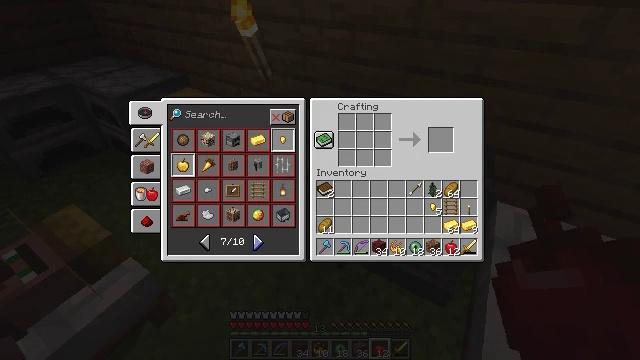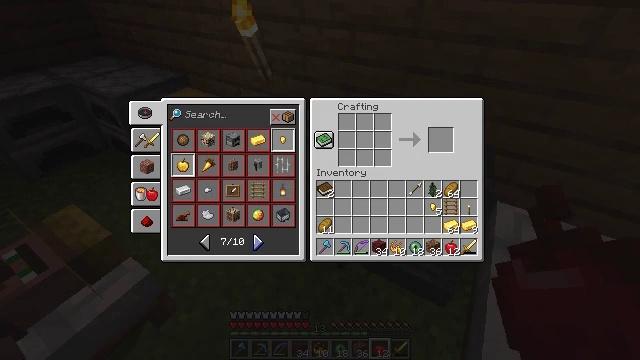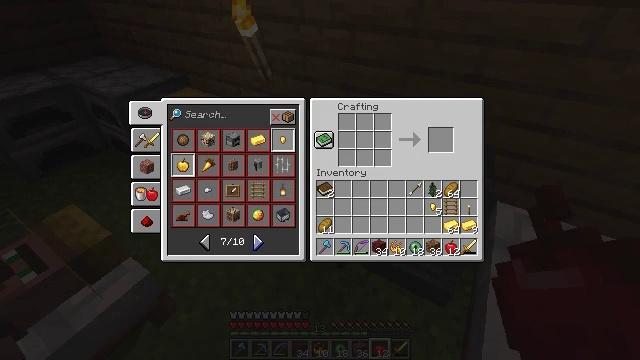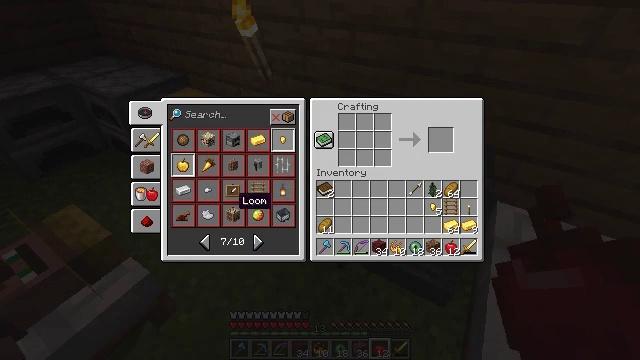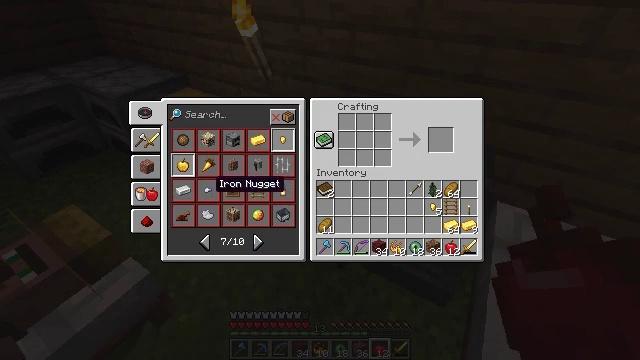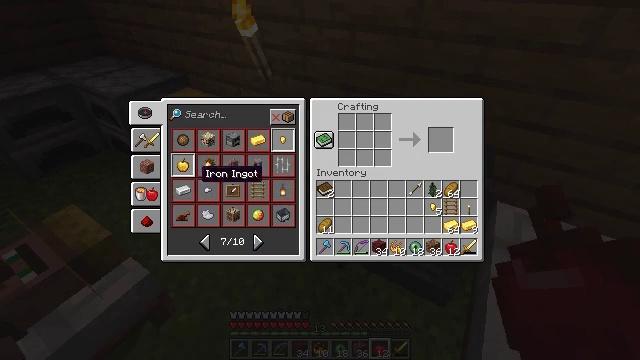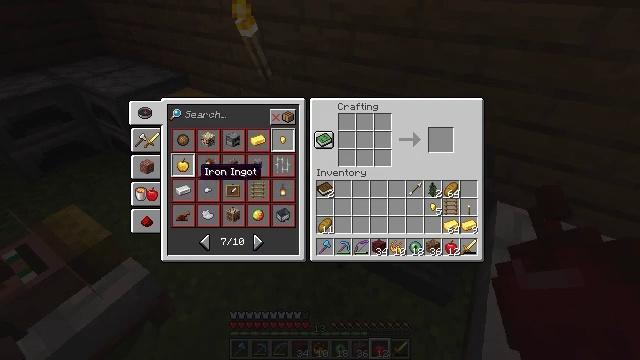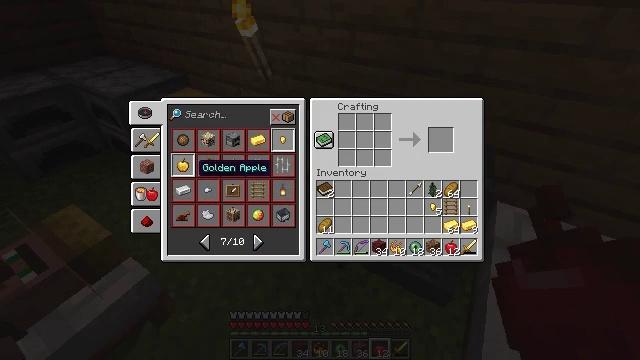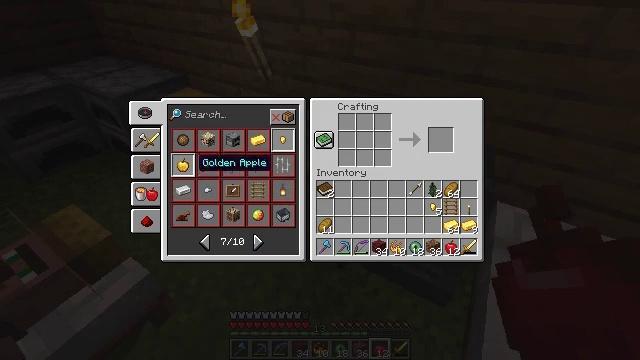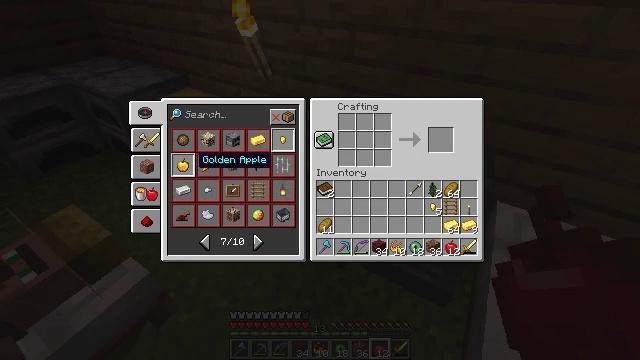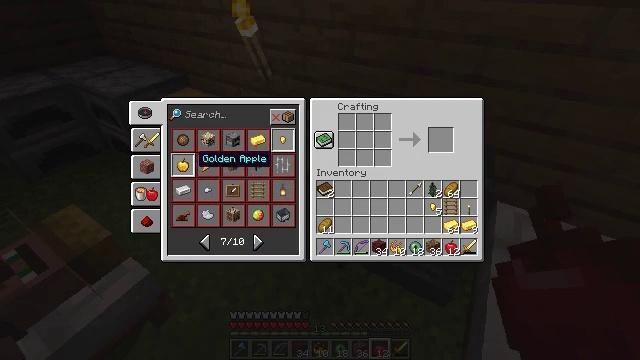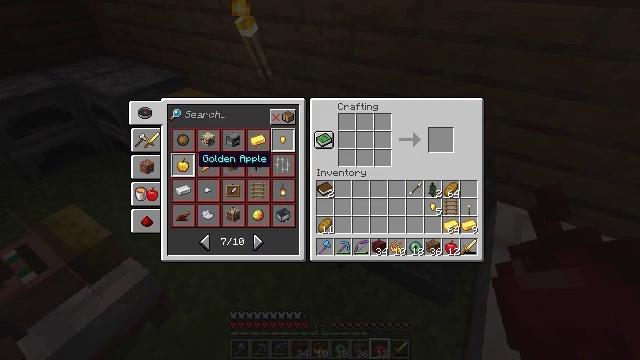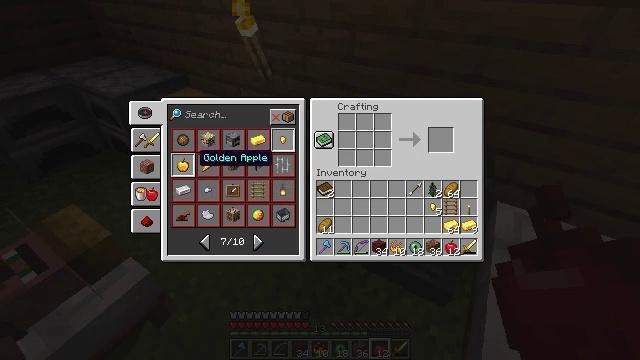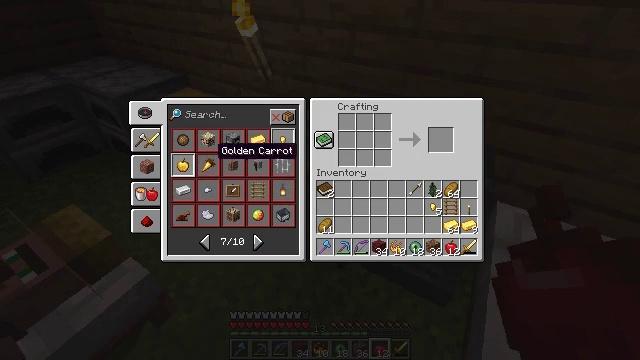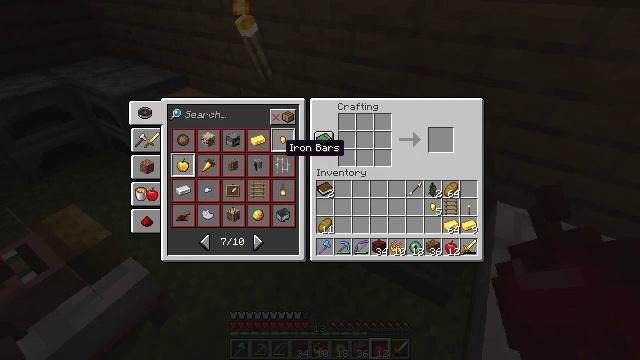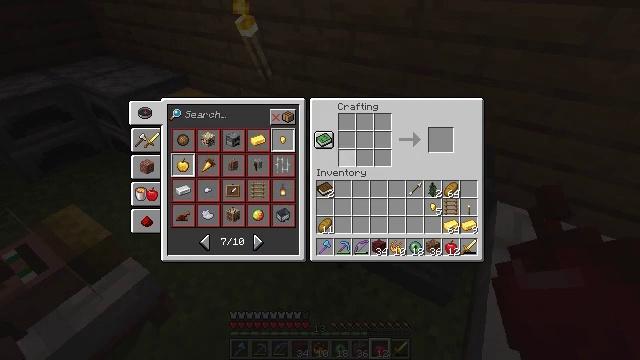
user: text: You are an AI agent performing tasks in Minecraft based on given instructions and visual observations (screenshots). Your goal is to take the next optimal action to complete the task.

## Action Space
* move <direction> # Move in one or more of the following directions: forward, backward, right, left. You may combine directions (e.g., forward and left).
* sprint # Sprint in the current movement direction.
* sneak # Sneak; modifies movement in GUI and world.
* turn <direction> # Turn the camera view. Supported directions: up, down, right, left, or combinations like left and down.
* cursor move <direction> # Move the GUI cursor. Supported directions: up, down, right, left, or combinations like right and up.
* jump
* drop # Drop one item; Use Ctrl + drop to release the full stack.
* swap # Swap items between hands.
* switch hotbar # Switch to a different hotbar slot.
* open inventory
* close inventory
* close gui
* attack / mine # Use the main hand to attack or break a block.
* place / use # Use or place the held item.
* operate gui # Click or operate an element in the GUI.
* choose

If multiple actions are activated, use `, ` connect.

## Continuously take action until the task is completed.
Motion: motion action
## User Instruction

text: Combine gold ingots and an apple to make a golden apple.
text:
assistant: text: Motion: sneak
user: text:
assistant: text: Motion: sneak
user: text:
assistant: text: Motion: sneak, cursor move left and up
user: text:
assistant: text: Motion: sneak, cursor move left and up
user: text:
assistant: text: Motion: sneak, cursor move left and up
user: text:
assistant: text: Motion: sneak
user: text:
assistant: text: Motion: sneak
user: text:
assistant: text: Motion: sneak
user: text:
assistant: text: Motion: sneak
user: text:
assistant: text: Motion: sneak
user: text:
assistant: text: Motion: sneak, operate gui
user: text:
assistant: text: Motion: sneak, operate gui
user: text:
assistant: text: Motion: sneak, cursor move right
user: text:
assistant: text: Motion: sneak, cursor move right
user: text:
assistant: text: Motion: sneak, cursor move right
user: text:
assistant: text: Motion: sneak, cursor move right
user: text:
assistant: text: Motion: sneak
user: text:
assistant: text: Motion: sneak
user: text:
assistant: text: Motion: sneak
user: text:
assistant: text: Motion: sneak, cursor move right
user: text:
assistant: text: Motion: sneak, cursor move right
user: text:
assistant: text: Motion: sneak, cursor move right
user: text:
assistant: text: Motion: sneak, cursor move right
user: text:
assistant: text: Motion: sneak
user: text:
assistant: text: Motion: sneak
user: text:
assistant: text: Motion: sneak
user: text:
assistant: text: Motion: sneak
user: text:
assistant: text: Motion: sneak
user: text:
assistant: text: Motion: sneak
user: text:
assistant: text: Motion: sneak